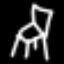
Label: chair